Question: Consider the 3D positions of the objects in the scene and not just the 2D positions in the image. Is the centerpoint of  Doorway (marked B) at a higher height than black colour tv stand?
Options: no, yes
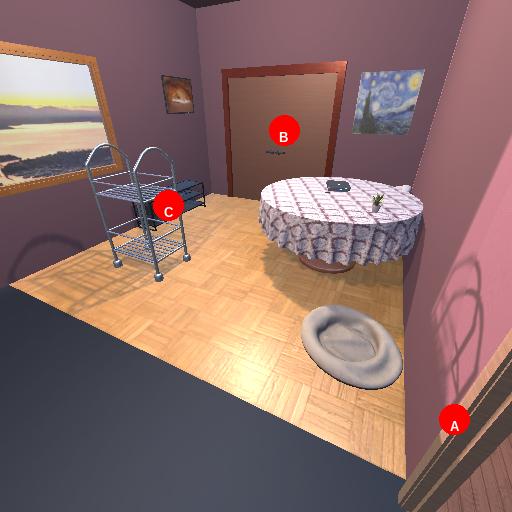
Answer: no